Interaction volume radius: 5 \u00c5
Interaction volume height: 10 \u00c5
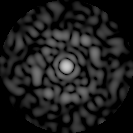
Disorder parameter: 0.84